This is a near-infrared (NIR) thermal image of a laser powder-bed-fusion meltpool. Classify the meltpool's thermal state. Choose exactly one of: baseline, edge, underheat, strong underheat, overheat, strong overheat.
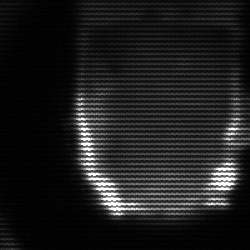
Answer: baseline